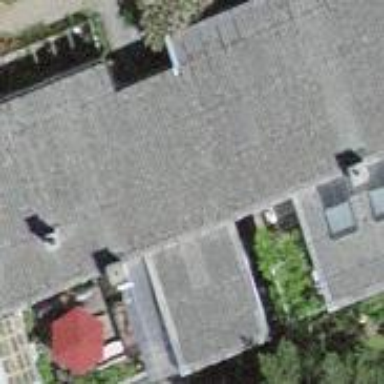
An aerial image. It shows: Terrace building.